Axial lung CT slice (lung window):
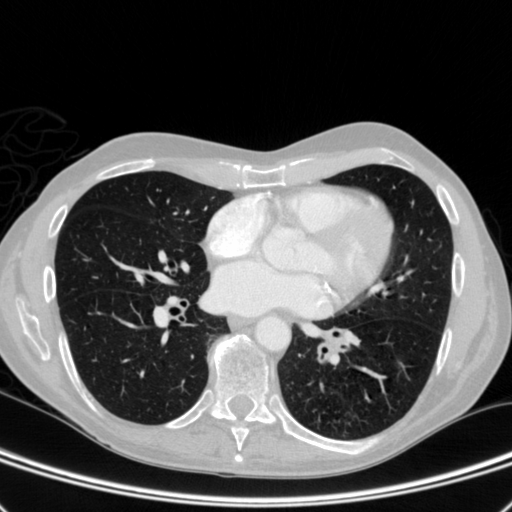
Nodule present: no